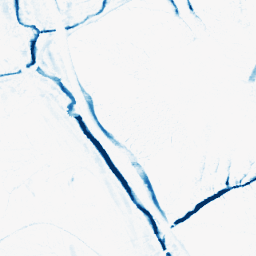
Category: morphological
Decomposition family: morphological_ellipse
Decomposition parameters: operation: closing
width: 5
height: 10
Upsampling method: sinc_hamming
Upsampling parameters: scale: 2
kernel_size: 4
Upsampling scale: 2